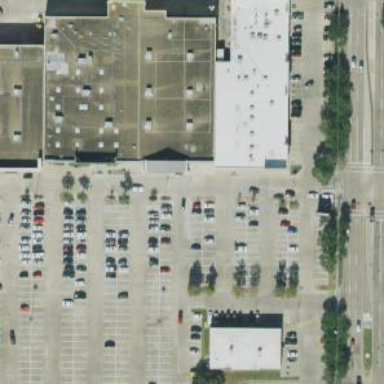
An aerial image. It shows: Parking space.